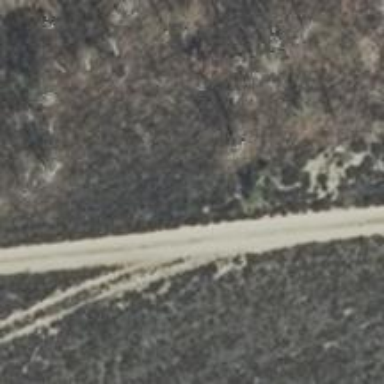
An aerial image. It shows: Sandy track with grade 4 tracktype.